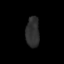
Tissue: skin
Cell type: Fibroblasts
Senescence score: 0.7126
Nuclear area (px): 406
Mean DAPI intensity: 45.424